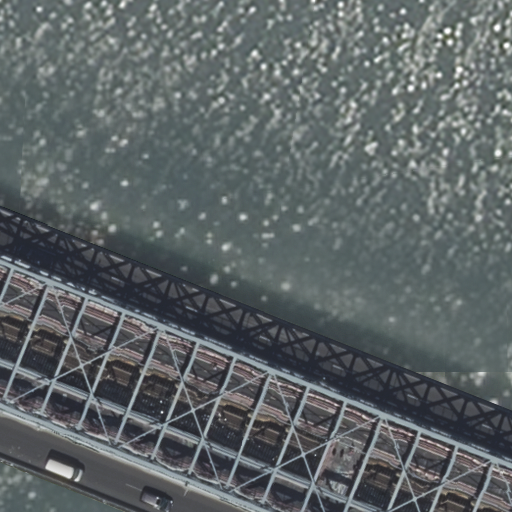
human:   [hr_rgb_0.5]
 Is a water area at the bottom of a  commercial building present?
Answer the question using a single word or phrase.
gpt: no

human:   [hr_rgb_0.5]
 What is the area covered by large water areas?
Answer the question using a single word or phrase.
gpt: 10607m2

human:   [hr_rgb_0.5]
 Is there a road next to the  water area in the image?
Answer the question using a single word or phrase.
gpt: yes

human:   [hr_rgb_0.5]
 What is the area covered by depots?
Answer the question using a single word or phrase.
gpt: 0m2

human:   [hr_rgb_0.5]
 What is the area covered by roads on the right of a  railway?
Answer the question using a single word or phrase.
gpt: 0m2

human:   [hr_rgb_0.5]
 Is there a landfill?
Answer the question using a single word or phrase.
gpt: no

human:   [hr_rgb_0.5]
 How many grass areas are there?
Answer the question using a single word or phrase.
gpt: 0

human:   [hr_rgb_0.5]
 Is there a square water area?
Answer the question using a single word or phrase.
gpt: no

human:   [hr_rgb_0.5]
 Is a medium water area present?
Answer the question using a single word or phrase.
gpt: no

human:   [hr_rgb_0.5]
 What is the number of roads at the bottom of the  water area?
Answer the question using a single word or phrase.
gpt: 6

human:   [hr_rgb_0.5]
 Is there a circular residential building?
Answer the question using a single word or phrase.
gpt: no

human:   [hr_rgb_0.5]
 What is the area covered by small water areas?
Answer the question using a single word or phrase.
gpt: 0m2

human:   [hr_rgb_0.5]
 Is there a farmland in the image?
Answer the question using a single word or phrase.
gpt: no

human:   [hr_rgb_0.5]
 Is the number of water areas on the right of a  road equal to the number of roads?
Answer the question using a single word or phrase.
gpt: no

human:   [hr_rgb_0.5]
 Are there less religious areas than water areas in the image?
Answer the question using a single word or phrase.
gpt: yes

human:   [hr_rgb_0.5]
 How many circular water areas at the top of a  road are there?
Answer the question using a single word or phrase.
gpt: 0

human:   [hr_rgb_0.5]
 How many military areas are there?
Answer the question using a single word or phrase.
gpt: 0

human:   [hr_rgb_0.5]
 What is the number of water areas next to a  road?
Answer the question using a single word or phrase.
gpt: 1

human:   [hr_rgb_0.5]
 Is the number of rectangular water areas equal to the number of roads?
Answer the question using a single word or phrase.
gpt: no

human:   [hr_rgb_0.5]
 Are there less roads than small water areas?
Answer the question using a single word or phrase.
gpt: no

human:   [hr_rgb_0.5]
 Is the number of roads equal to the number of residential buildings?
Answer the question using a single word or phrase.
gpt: no

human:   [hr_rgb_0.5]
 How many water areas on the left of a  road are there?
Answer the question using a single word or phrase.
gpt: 0

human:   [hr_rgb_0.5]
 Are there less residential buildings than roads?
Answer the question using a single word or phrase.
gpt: yes

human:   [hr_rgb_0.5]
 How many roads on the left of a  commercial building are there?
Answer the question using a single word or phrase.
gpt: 0

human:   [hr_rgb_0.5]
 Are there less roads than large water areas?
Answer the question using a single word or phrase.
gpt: no

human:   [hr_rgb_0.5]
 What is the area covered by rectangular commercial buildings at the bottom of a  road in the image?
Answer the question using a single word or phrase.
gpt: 0m2

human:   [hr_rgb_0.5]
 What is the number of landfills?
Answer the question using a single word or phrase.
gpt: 0

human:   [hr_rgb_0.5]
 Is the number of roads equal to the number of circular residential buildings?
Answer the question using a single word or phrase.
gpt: no

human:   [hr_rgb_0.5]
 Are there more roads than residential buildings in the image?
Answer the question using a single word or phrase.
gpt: yes

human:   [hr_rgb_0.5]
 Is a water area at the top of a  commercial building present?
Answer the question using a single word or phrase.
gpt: no

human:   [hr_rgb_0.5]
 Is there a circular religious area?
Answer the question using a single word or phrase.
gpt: no

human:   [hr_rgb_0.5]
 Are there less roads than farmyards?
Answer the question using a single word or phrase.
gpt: no

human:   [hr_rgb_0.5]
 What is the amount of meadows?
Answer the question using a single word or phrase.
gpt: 0

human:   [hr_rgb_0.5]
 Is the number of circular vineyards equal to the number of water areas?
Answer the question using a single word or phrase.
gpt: no

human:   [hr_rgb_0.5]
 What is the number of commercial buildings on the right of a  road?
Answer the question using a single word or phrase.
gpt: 0

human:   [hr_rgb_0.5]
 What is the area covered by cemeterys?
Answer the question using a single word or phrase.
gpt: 0m2